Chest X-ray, AP view. Patient: 28 years old, sex F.
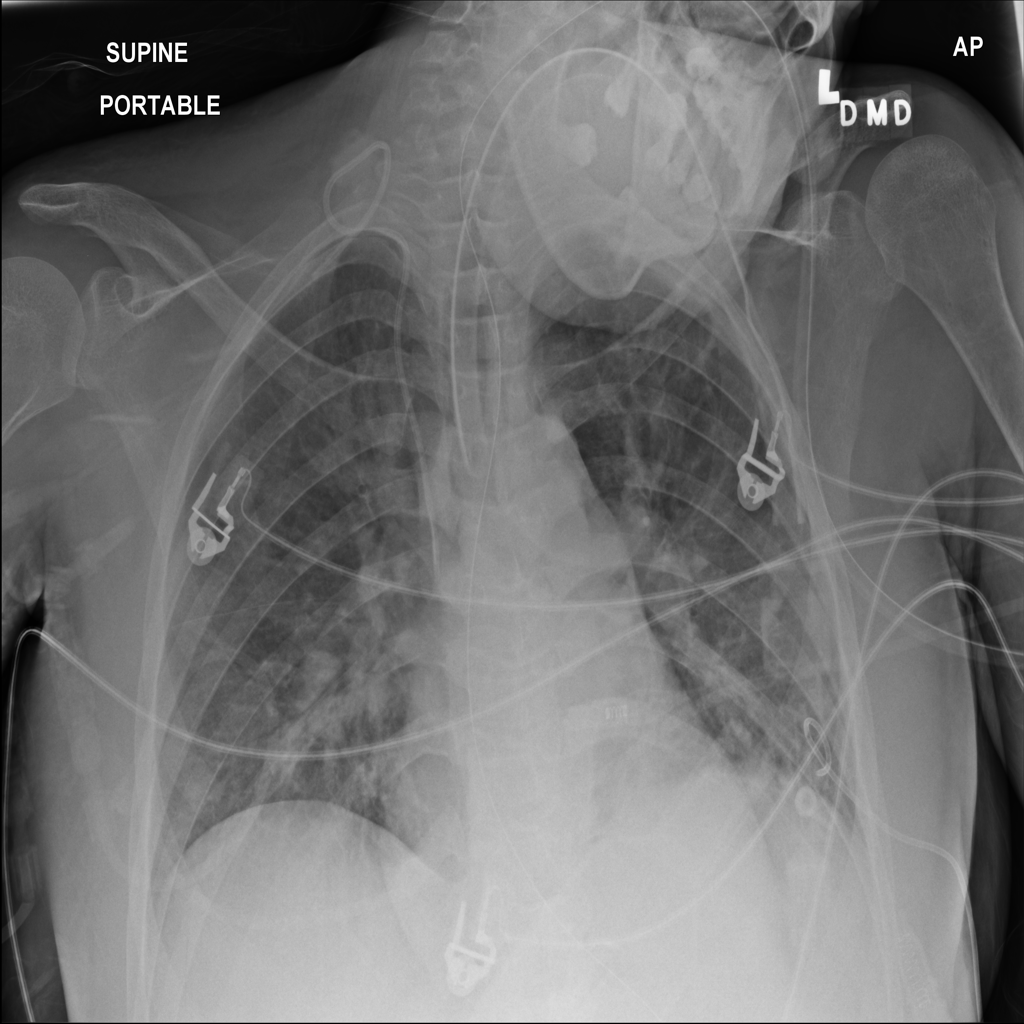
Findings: No Finding